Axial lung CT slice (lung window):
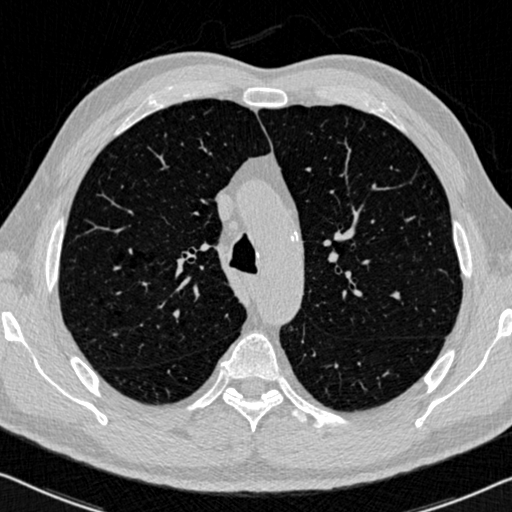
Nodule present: no